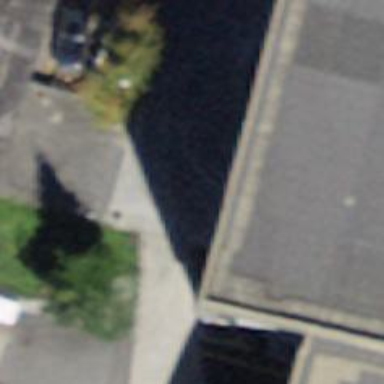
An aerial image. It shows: Parking entrance.